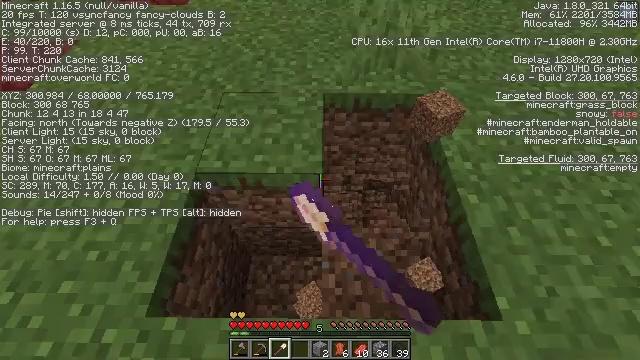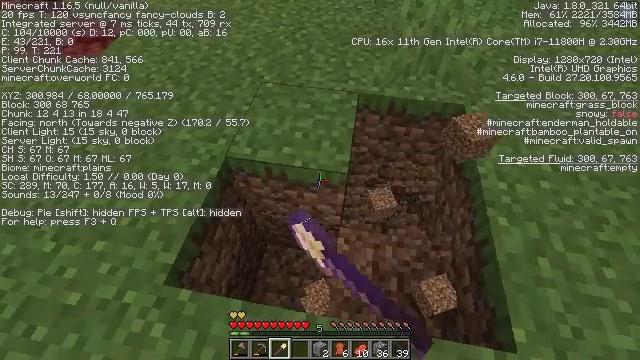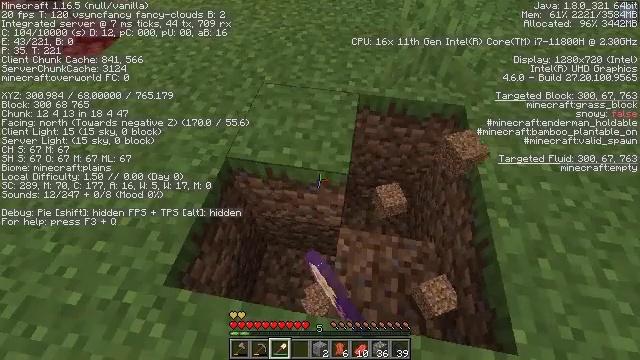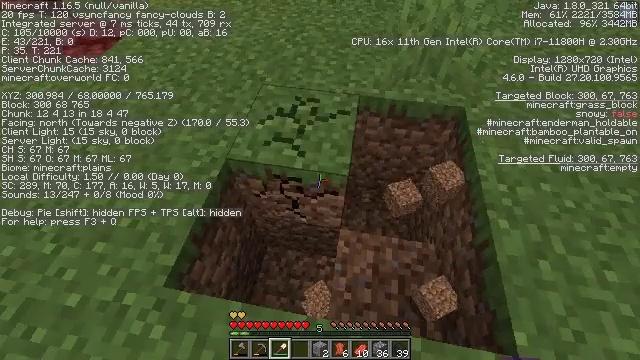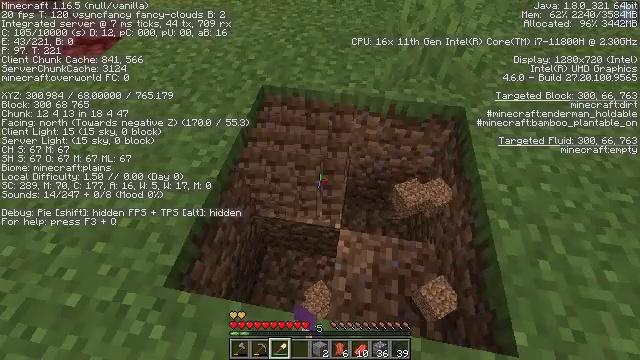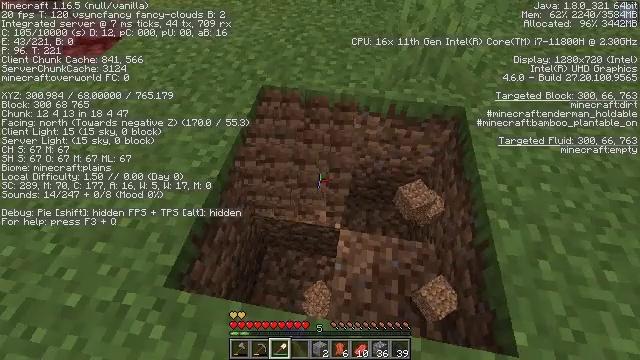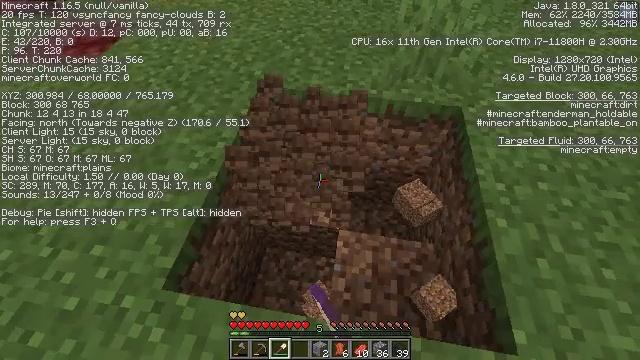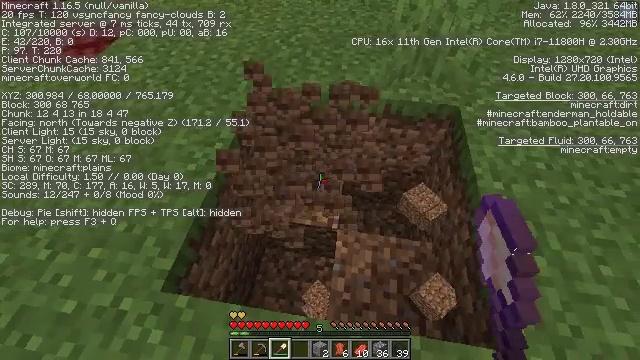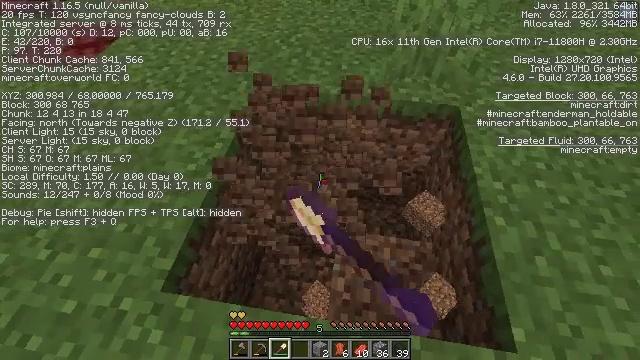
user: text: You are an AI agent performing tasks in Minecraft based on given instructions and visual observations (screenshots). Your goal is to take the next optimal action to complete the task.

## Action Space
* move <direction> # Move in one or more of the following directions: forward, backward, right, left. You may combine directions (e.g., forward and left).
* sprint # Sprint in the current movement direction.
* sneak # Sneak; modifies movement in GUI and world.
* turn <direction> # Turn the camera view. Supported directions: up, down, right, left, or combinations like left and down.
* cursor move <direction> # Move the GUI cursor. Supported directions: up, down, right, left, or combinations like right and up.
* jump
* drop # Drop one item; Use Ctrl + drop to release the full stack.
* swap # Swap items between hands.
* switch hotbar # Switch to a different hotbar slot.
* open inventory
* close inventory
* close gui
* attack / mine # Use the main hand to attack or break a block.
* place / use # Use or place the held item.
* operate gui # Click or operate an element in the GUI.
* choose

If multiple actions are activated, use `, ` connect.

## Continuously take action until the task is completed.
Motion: motion action
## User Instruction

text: Break the grass block.
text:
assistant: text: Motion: turn left, attack / mine
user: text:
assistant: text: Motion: attack / mine
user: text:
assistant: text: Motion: attack / mine
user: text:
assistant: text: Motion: attack / mine
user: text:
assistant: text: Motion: attack / mine
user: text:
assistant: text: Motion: attack / mine
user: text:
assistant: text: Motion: attack / mine
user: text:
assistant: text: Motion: no_op
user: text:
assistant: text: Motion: no_op